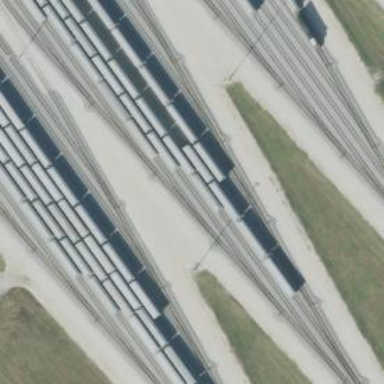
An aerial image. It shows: Railway yard.